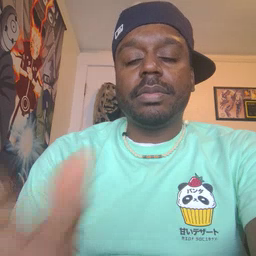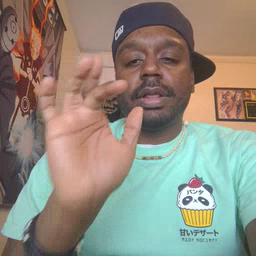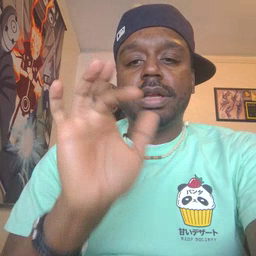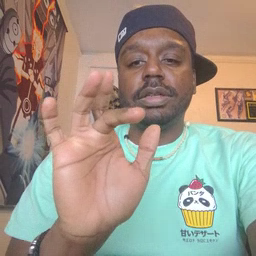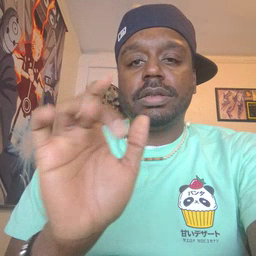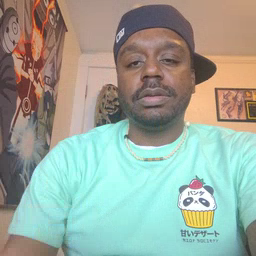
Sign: touch